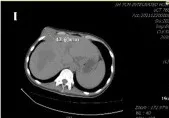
Comparison of CT results before and after treatment. (C) The T5 soft tissue mass on the right side of the vertebral body approximately 19.45 mm in size.
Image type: radiology (ct)